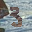
Label: 3